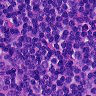
Metastatic tissue present: no